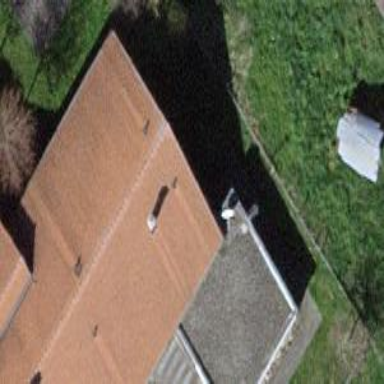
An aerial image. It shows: Garage.